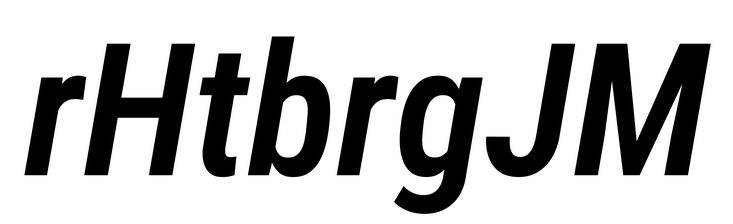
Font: Roboto-Italic_Condensed_SemiBold_Italic